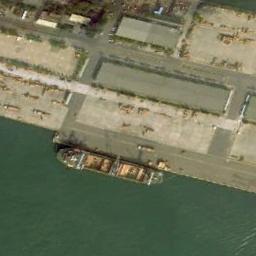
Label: ship